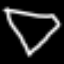
Label: diamond